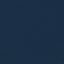
Land use / land cover: SeaLake